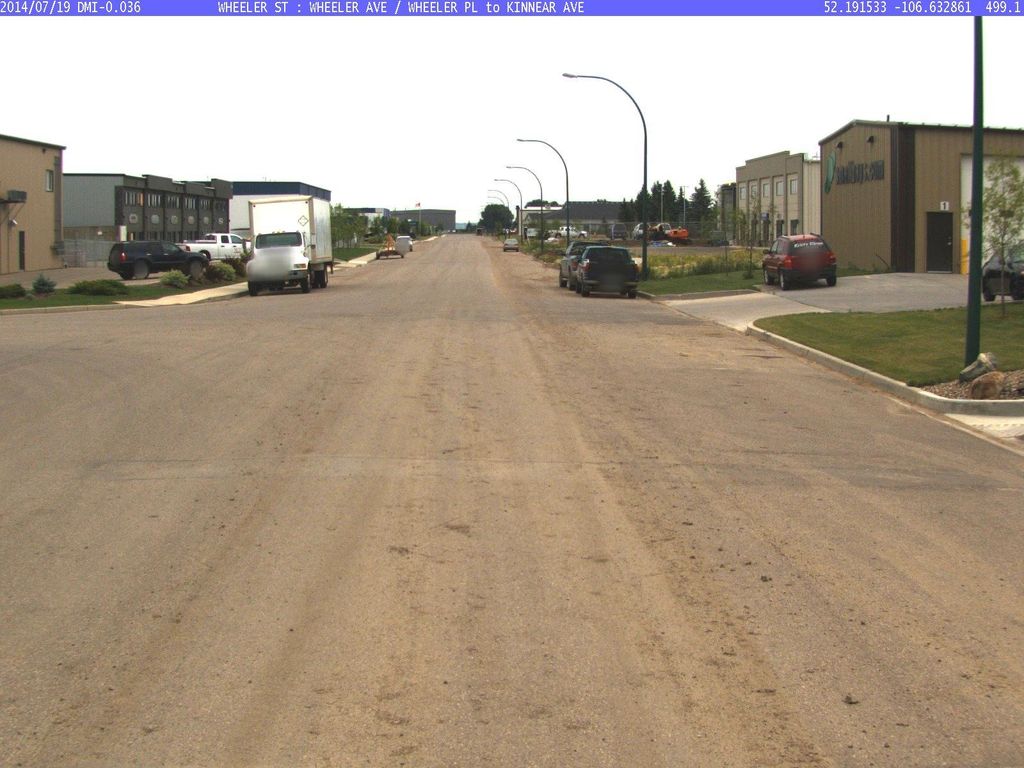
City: saskatoon